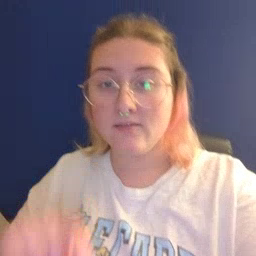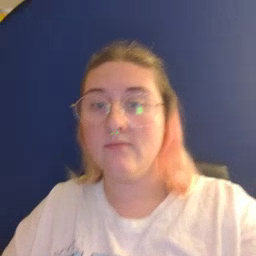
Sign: pen